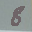
Label: 8